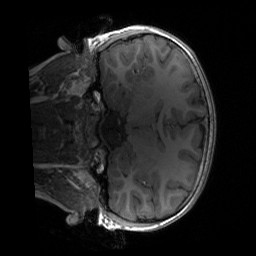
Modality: T1w
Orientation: coronal
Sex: male
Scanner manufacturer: siemens
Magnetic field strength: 3 T
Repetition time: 1.9 s
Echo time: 0.00243 s